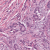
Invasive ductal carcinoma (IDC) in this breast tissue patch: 1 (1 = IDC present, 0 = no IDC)